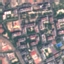
Land use / land cover class: Residential